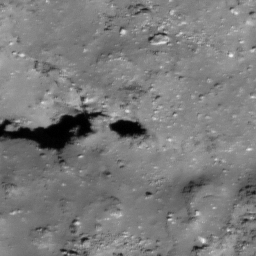
Pit: Tharp 1b
Host crater: Tharp
Host type: impact_melt
Lunar coordinates: latitude -30.6, longitude 145.684